Question: where can I find this page in ez publish root directory?

I'm new to this so please bear with me.
thanks in advance.
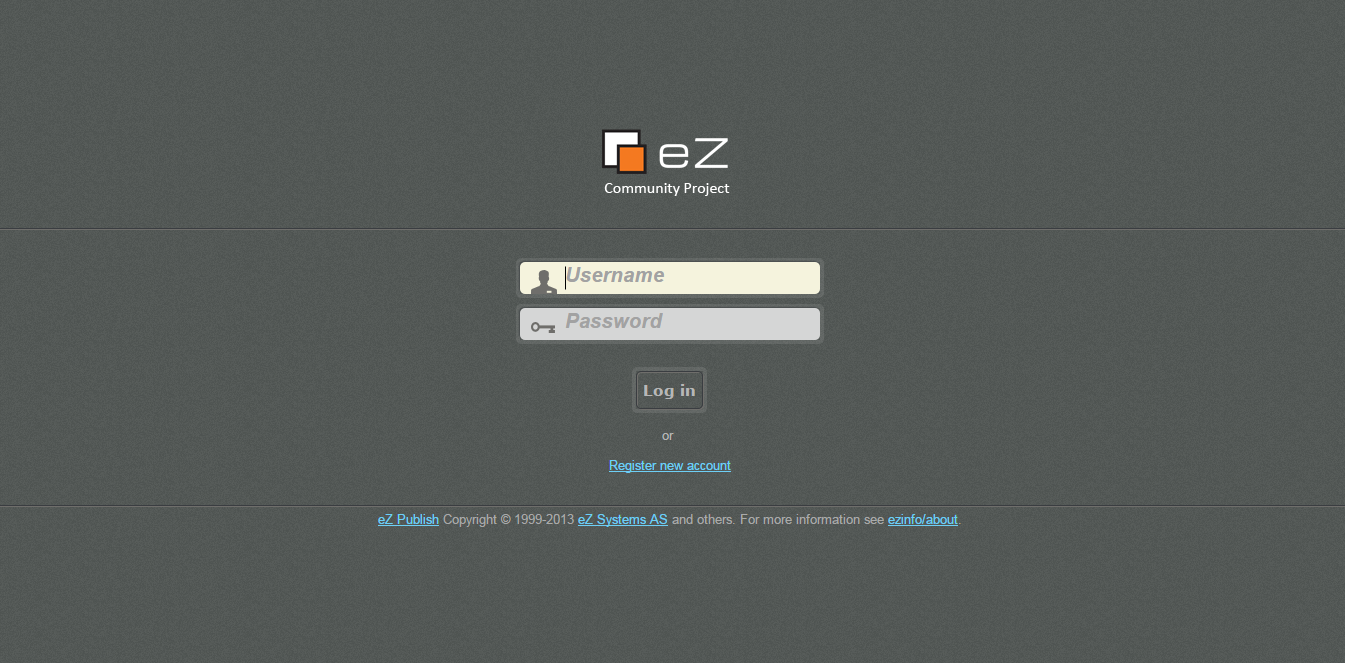
Answer: in 'admin/templates/user/login.tpl'